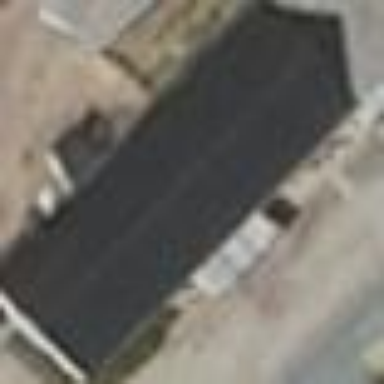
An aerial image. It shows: Shed.